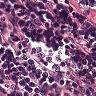
Metastatic tissue present: no